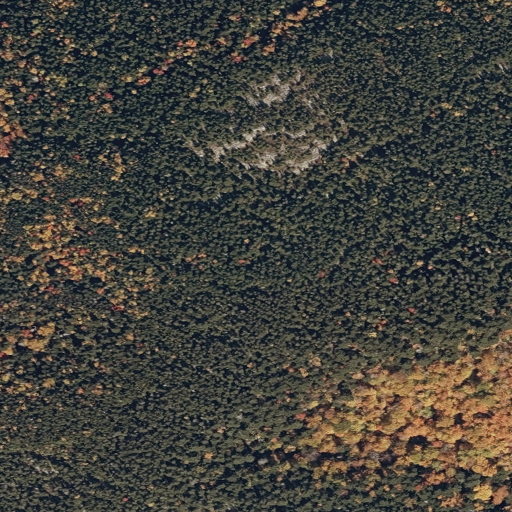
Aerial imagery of mountain in Maine named Durgin Mountain containing evergreen forest, deciduous forest, and mixed forest